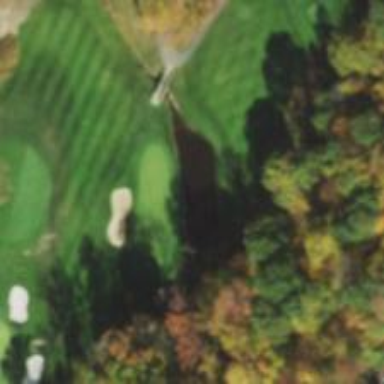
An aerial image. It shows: View of golf hole.